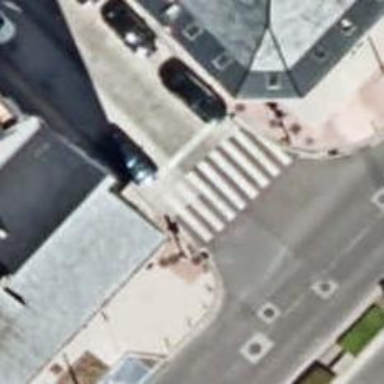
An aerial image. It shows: Road crossing with traffic signals.